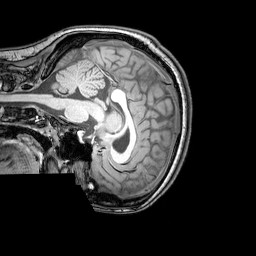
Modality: T1w
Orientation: sagittal
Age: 22
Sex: female
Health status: healthy
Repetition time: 0.081 s
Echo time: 0.037 s